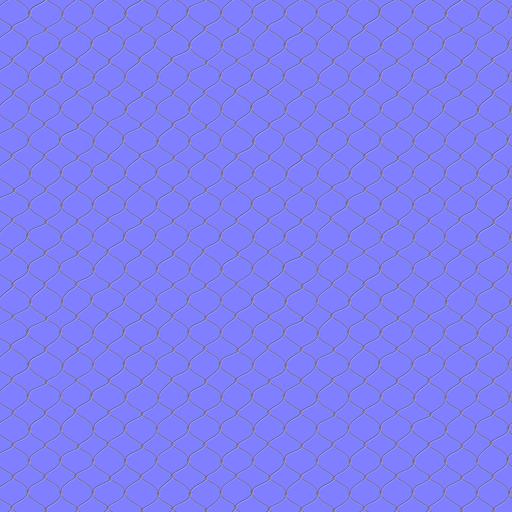
fence mesh wire wiremesh